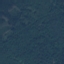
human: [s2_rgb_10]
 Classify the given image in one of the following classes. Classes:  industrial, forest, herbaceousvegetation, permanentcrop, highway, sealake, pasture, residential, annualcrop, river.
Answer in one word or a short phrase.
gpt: Forest